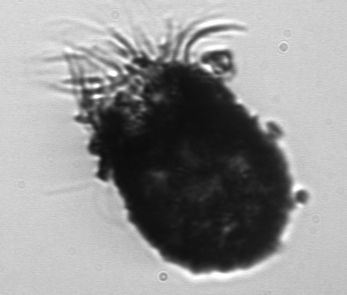
Label: Stenosemella_morphotype1